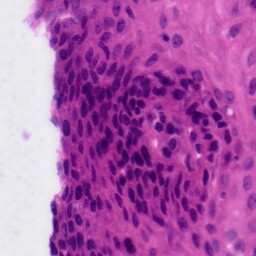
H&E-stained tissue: Tonsil